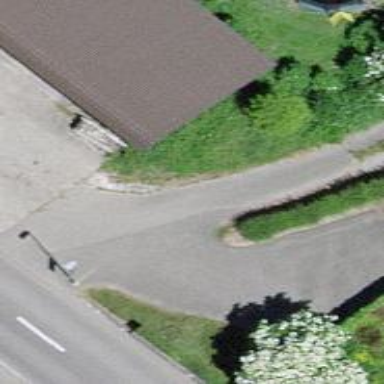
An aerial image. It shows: Barn.